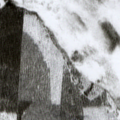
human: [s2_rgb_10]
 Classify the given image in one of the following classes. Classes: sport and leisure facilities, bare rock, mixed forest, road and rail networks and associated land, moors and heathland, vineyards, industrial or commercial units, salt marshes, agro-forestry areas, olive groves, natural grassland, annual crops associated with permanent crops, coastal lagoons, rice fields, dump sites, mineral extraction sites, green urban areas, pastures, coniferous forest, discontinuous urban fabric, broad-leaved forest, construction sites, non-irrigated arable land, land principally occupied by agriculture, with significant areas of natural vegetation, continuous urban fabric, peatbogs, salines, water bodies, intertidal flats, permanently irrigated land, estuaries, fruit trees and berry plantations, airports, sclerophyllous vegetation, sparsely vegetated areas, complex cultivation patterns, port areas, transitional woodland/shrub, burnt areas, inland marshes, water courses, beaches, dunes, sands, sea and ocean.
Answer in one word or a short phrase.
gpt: coniferous forest, peatbogs